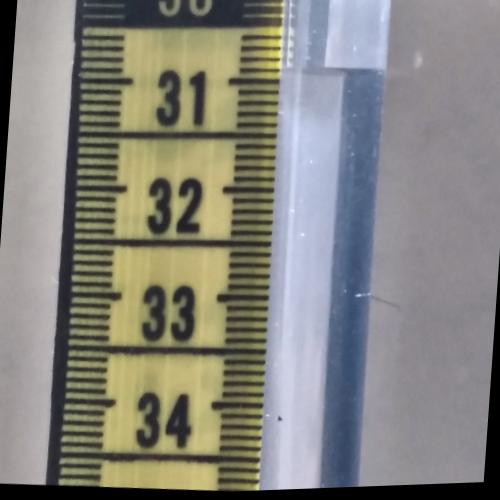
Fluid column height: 30.9 cm